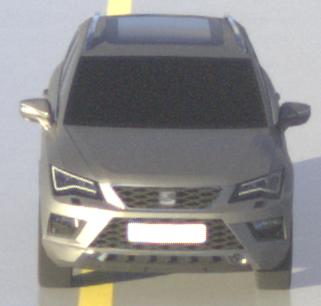
Make: SEAT
Model: Ateca 1.0 TSI Ecomotive
Detailed model: Ateca (5FP)
Model produced from: 2016/08
Model produced until: 2018/08
Doors: 5
Color: gray
Road condition: wet road
Daytime: sunrise or sunset
Contrast: high contrast